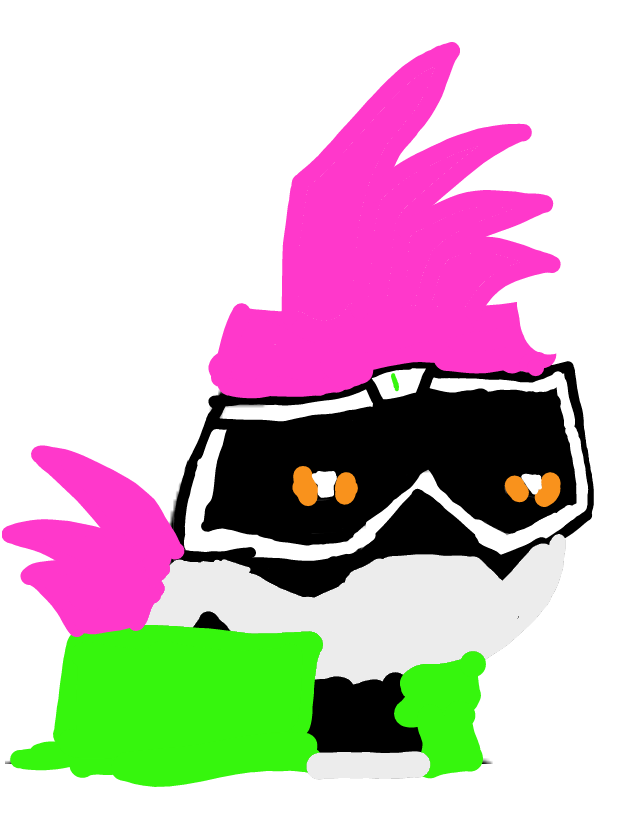
Label: 5_Zoomer